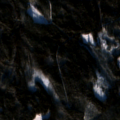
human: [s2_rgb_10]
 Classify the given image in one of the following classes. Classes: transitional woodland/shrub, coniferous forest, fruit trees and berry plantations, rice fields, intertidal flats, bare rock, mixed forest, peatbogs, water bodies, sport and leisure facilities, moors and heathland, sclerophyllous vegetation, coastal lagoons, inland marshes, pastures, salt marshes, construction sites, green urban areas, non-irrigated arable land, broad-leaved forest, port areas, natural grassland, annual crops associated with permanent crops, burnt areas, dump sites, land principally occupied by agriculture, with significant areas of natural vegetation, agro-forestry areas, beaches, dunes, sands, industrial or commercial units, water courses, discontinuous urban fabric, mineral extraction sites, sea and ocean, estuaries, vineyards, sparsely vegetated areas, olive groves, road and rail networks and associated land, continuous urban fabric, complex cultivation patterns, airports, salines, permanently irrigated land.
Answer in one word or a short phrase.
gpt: coniferous forest, transitional woodland/shrub